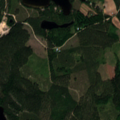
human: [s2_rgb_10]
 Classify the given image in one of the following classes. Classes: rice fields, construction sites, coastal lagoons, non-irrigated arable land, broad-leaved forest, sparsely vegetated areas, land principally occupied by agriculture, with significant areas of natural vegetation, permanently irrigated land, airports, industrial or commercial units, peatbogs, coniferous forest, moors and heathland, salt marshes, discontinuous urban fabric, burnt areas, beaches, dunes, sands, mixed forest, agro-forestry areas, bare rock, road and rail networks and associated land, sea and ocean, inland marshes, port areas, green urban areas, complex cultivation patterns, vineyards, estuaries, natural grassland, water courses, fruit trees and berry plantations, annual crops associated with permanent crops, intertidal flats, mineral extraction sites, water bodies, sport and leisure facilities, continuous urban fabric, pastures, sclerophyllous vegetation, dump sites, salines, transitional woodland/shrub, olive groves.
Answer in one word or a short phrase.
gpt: coniferous forest, transitional woodland/shrub, water bodies